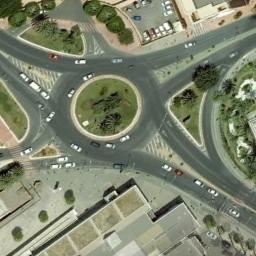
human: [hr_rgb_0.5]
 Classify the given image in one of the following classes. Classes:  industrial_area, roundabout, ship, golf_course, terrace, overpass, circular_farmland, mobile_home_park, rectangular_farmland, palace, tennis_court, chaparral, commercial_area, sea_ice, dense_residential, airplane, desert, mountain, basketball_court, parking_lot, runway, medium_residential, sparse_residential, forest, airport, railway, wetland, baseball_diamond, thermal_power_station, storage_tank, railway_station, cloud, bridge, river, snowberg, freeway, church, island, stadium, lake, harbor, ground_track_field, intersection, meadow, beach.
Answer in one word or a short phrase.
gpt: roundabout